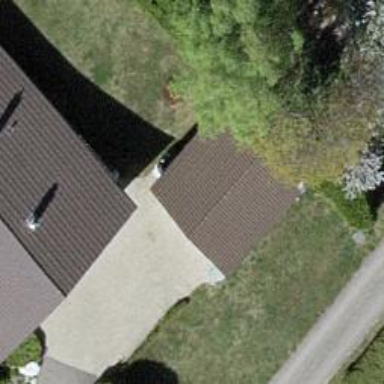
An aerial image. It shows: Garage.